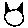
Label: cat